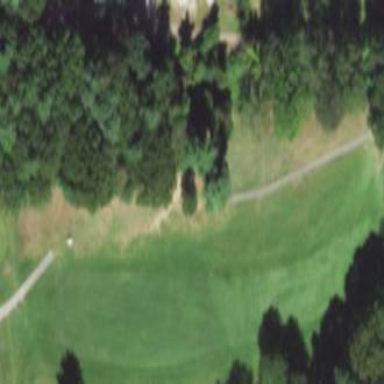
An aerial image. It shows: Golf pitch for leisure land.